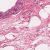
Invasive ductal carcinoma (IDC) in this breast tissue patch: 0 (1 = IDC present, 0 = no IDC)